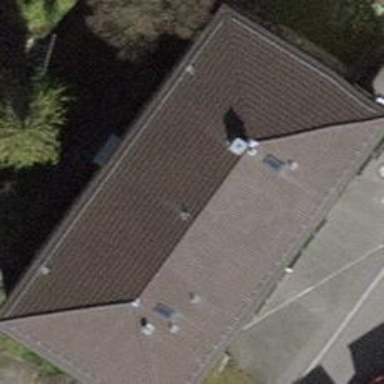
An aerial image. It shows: Building with tiled roof.